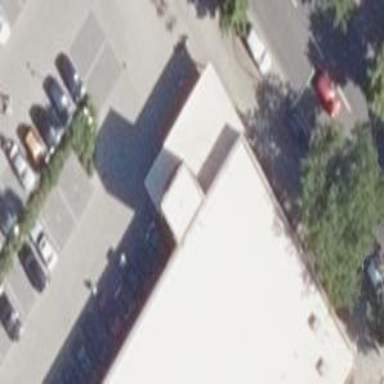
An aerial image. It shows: Retail building with flat roof.